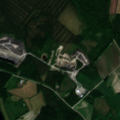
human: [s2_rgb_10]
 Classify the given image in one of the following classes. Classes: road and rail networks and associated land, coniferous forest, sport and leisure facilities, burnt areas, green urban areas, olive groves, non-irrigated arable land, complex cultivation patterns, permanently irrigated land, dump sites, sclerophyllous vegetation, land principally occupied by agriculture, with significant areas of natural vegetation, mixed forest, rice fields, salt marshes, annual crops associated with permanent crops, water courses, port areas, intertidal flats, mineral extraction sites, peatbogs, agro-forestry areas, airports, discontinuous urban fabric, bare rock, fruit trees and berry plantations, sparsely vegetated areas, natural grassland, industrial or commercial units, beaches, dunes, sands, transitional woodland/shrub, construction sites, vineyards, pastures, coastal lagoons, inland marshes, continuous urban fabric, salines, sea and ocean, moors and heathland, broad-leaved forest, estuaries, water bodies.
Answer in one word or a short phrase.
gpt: non-irrigated arable land, coniferous forest, mixed forest, water bodies